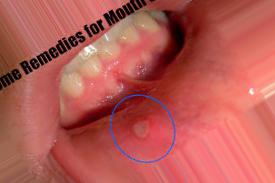
Condition: Mouth Ulcer